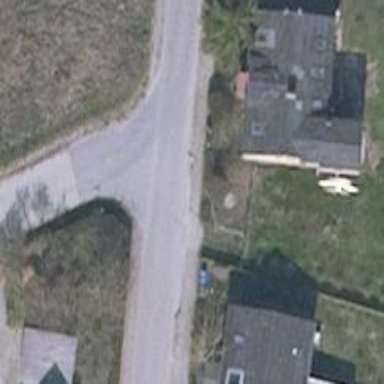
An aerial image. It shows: Residential road with concrete surface.